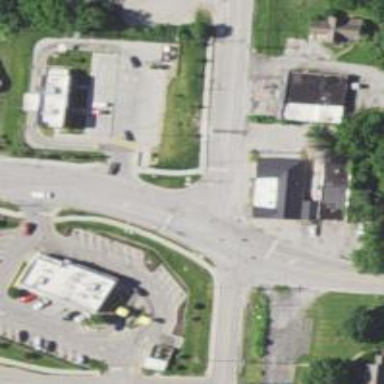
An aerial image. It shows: Unmarked crossing on the road.